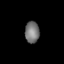
Tissue: lung
Cell type: Others
Senescence score: 0.1641
Nuclear area (px): 303
Mean DAPI intensity: 116.033